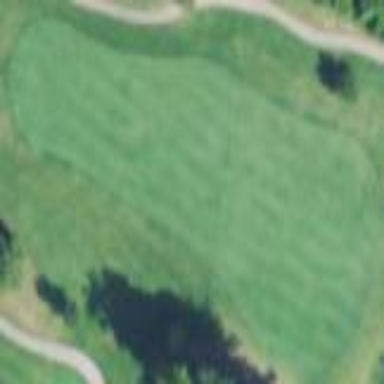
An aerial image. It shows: Golf fairway surrounded by grass.